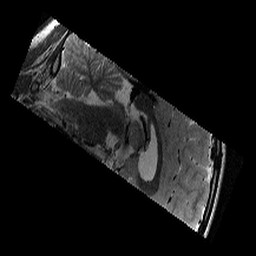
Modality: T2w
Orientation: sagittal
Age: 11
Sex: male
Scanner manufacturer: siemens
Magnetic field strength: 3 T
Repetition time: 9.23 s
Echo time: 0.067 s